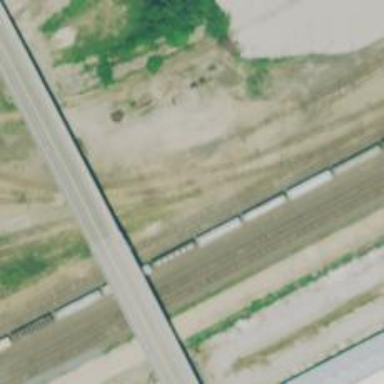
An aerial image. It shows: Railway siding for service.